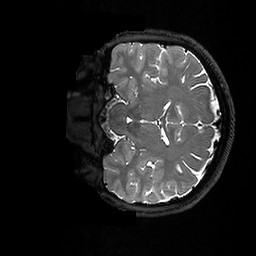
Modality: T2w
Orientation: coronal
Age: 37
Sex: female
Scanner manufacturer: ge
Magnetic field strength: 3 T
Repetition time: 3.202 s
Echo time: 0.06609 s